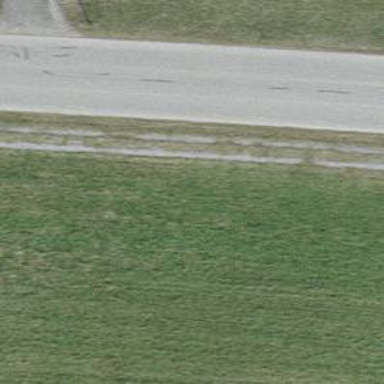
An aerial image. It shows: Cycleway with gravel surface.